Question: I'd like to know how to hide/show the text in a webpage with JS or CSS without hiding the containing elements.

I've looked and looked and can't find anything about how to do this.
Obviously I could go around adding spans to all text. I'm looking for a shortcut, involving the text nodes or a CSS solution.
I've noticed that I can use RGBA opacity 0 to achieve the effect without adding container elements. Only problem is, it affects the borders too. 'font-color:color' would be a really useful CSS feature here...
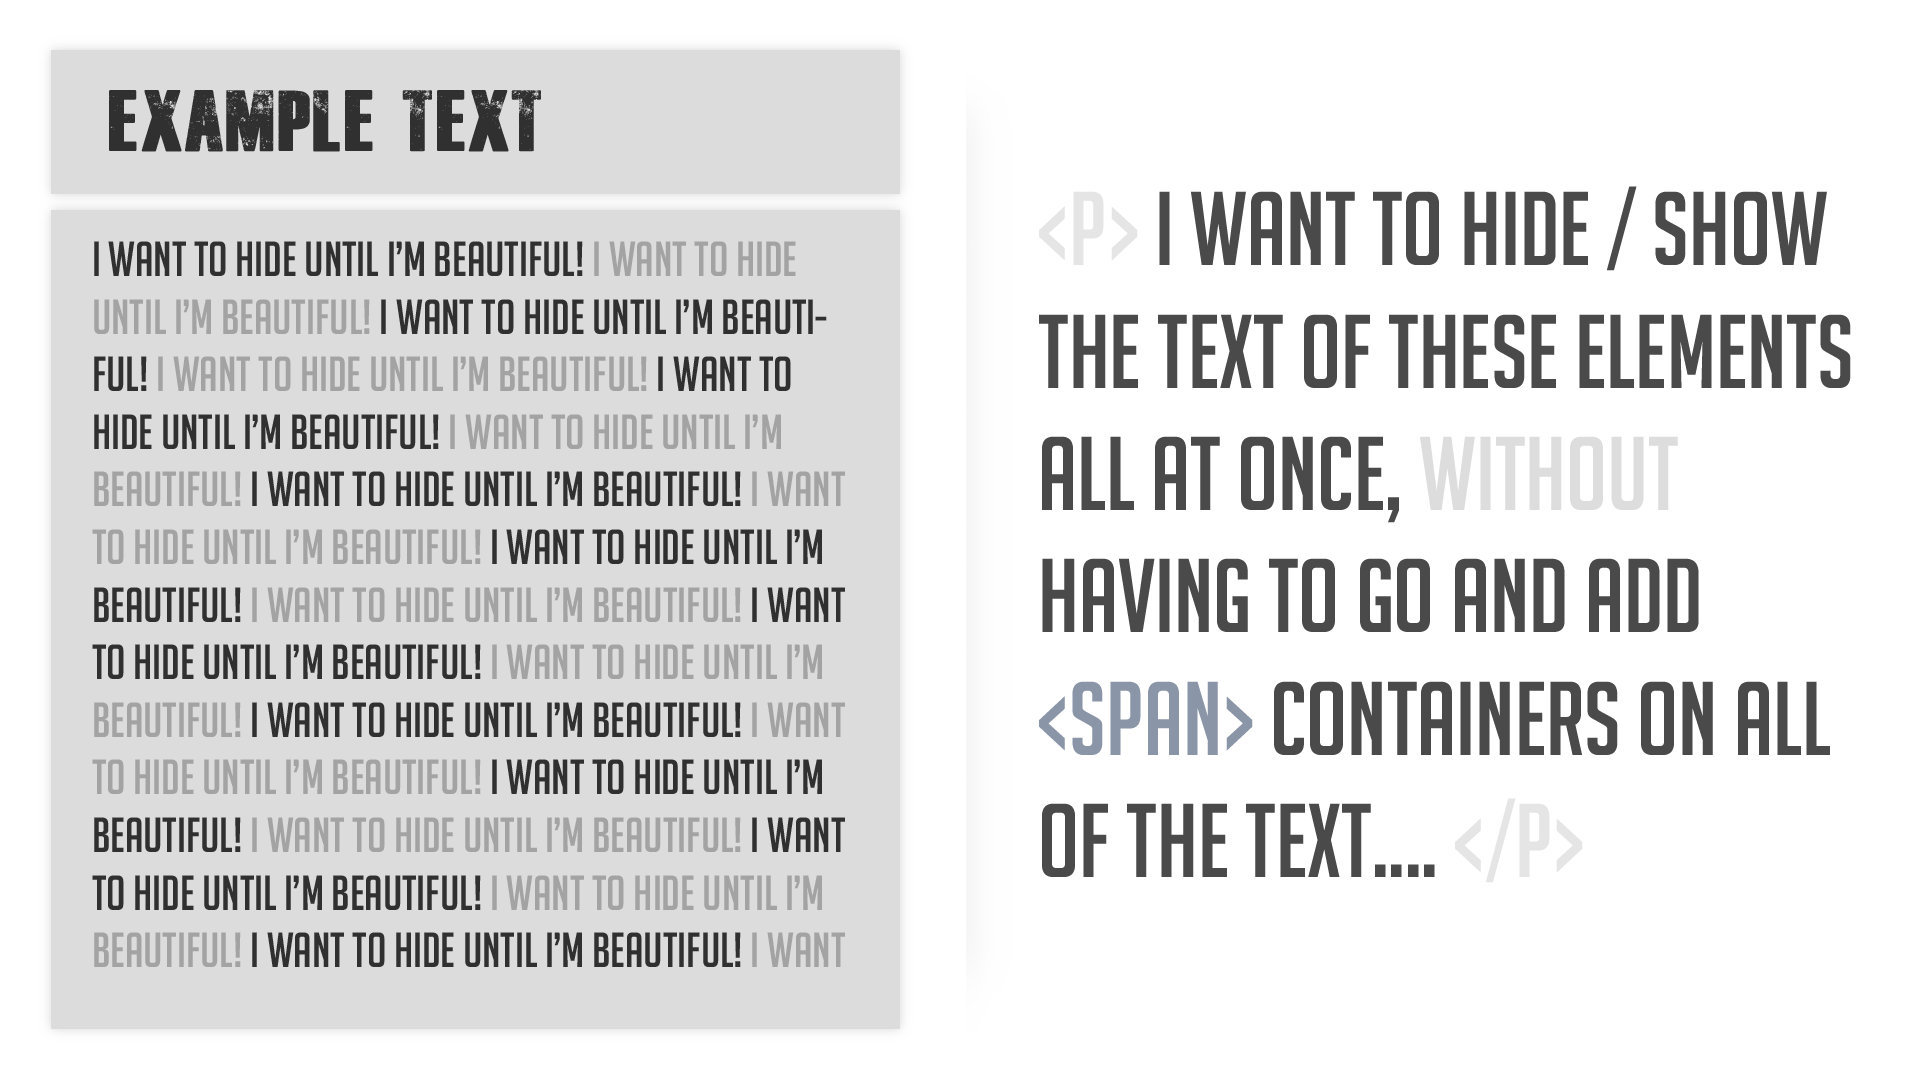
Answer: You can make the text invisible using one line of CSS:
'''
body.hidetext { font-size: 0px !important; }
'''
-- then just toggle the hidetext class:
'''
$('body').toggleClass('hidetext');
'''
(Note that a more specific 'font-size: !important' elsewhere in your CSS will override that one, however, so it may not be a flawless solution.)